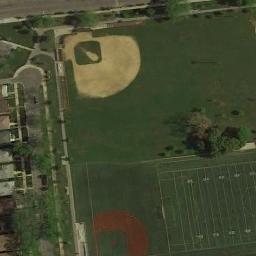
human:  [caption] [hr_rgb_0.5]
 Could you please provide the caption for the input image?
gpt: There are two simple baseball diamonds in the grass next to the houses .

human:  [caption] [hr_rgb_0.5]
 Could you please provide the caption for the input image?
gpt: There are neat rows of houses near the baseball field .

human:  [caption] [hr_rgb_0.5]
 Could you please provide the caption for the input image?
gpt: Two different colored baseball diamonds on the lawn with some trees and some houses beside .

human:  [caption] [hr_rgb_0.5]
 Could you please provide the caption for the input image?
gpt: There is a vacant lot next to the baseball diamond .

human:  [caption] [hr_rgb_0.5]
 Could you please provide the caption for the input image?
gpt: There are two baseball diamonds in the middle of grass next to many buildings .